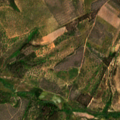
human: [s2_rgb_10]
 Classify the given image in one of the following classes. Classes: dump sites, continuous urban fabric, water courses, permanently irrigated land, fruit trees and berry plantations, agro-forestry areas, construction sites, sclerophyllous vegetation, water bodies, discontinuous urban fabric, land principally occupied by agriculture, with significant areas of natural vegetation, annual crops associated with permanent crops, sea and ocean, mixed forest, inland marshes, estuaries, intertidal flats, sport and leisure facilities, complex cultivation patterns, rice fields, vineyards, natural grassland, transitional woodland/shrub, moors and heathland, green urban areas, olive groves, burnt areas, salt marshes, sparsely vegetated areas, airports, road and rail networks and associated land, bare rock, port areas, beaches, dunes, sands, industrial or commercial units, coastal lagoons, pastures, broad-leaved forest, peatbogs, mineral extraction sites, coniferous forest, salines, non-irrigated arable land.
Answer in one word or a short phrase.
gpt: permanently irrigated land, olive groves, broad-leaved forest, mixed forest, transitional woodland/shrub